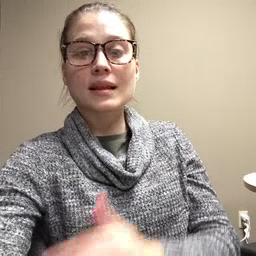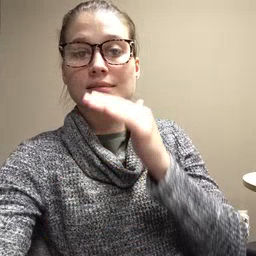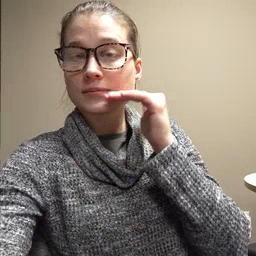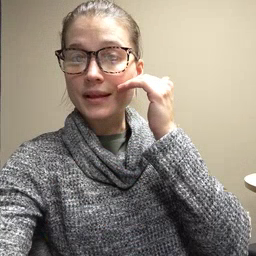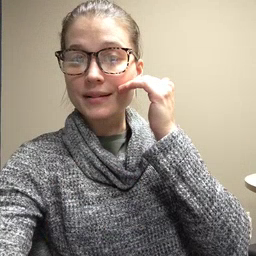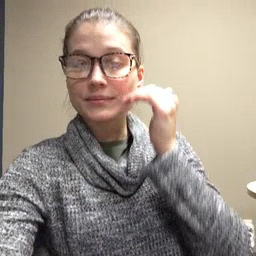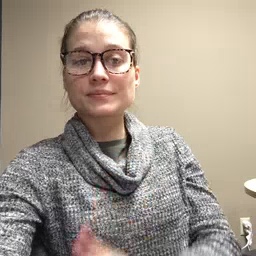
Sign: smile